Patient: sex F, age 89
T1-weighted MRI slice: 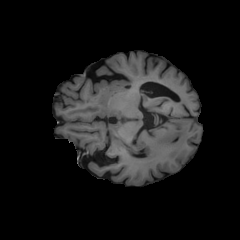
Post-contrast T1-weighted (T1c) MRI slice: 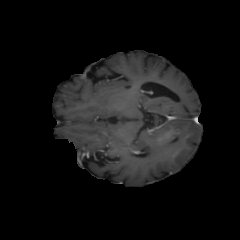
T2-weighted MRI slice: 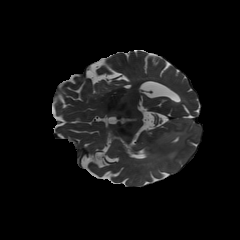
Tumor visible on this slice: yes
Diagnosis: Glioblastoma, IDH-wildtype
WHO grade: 4